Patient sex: F
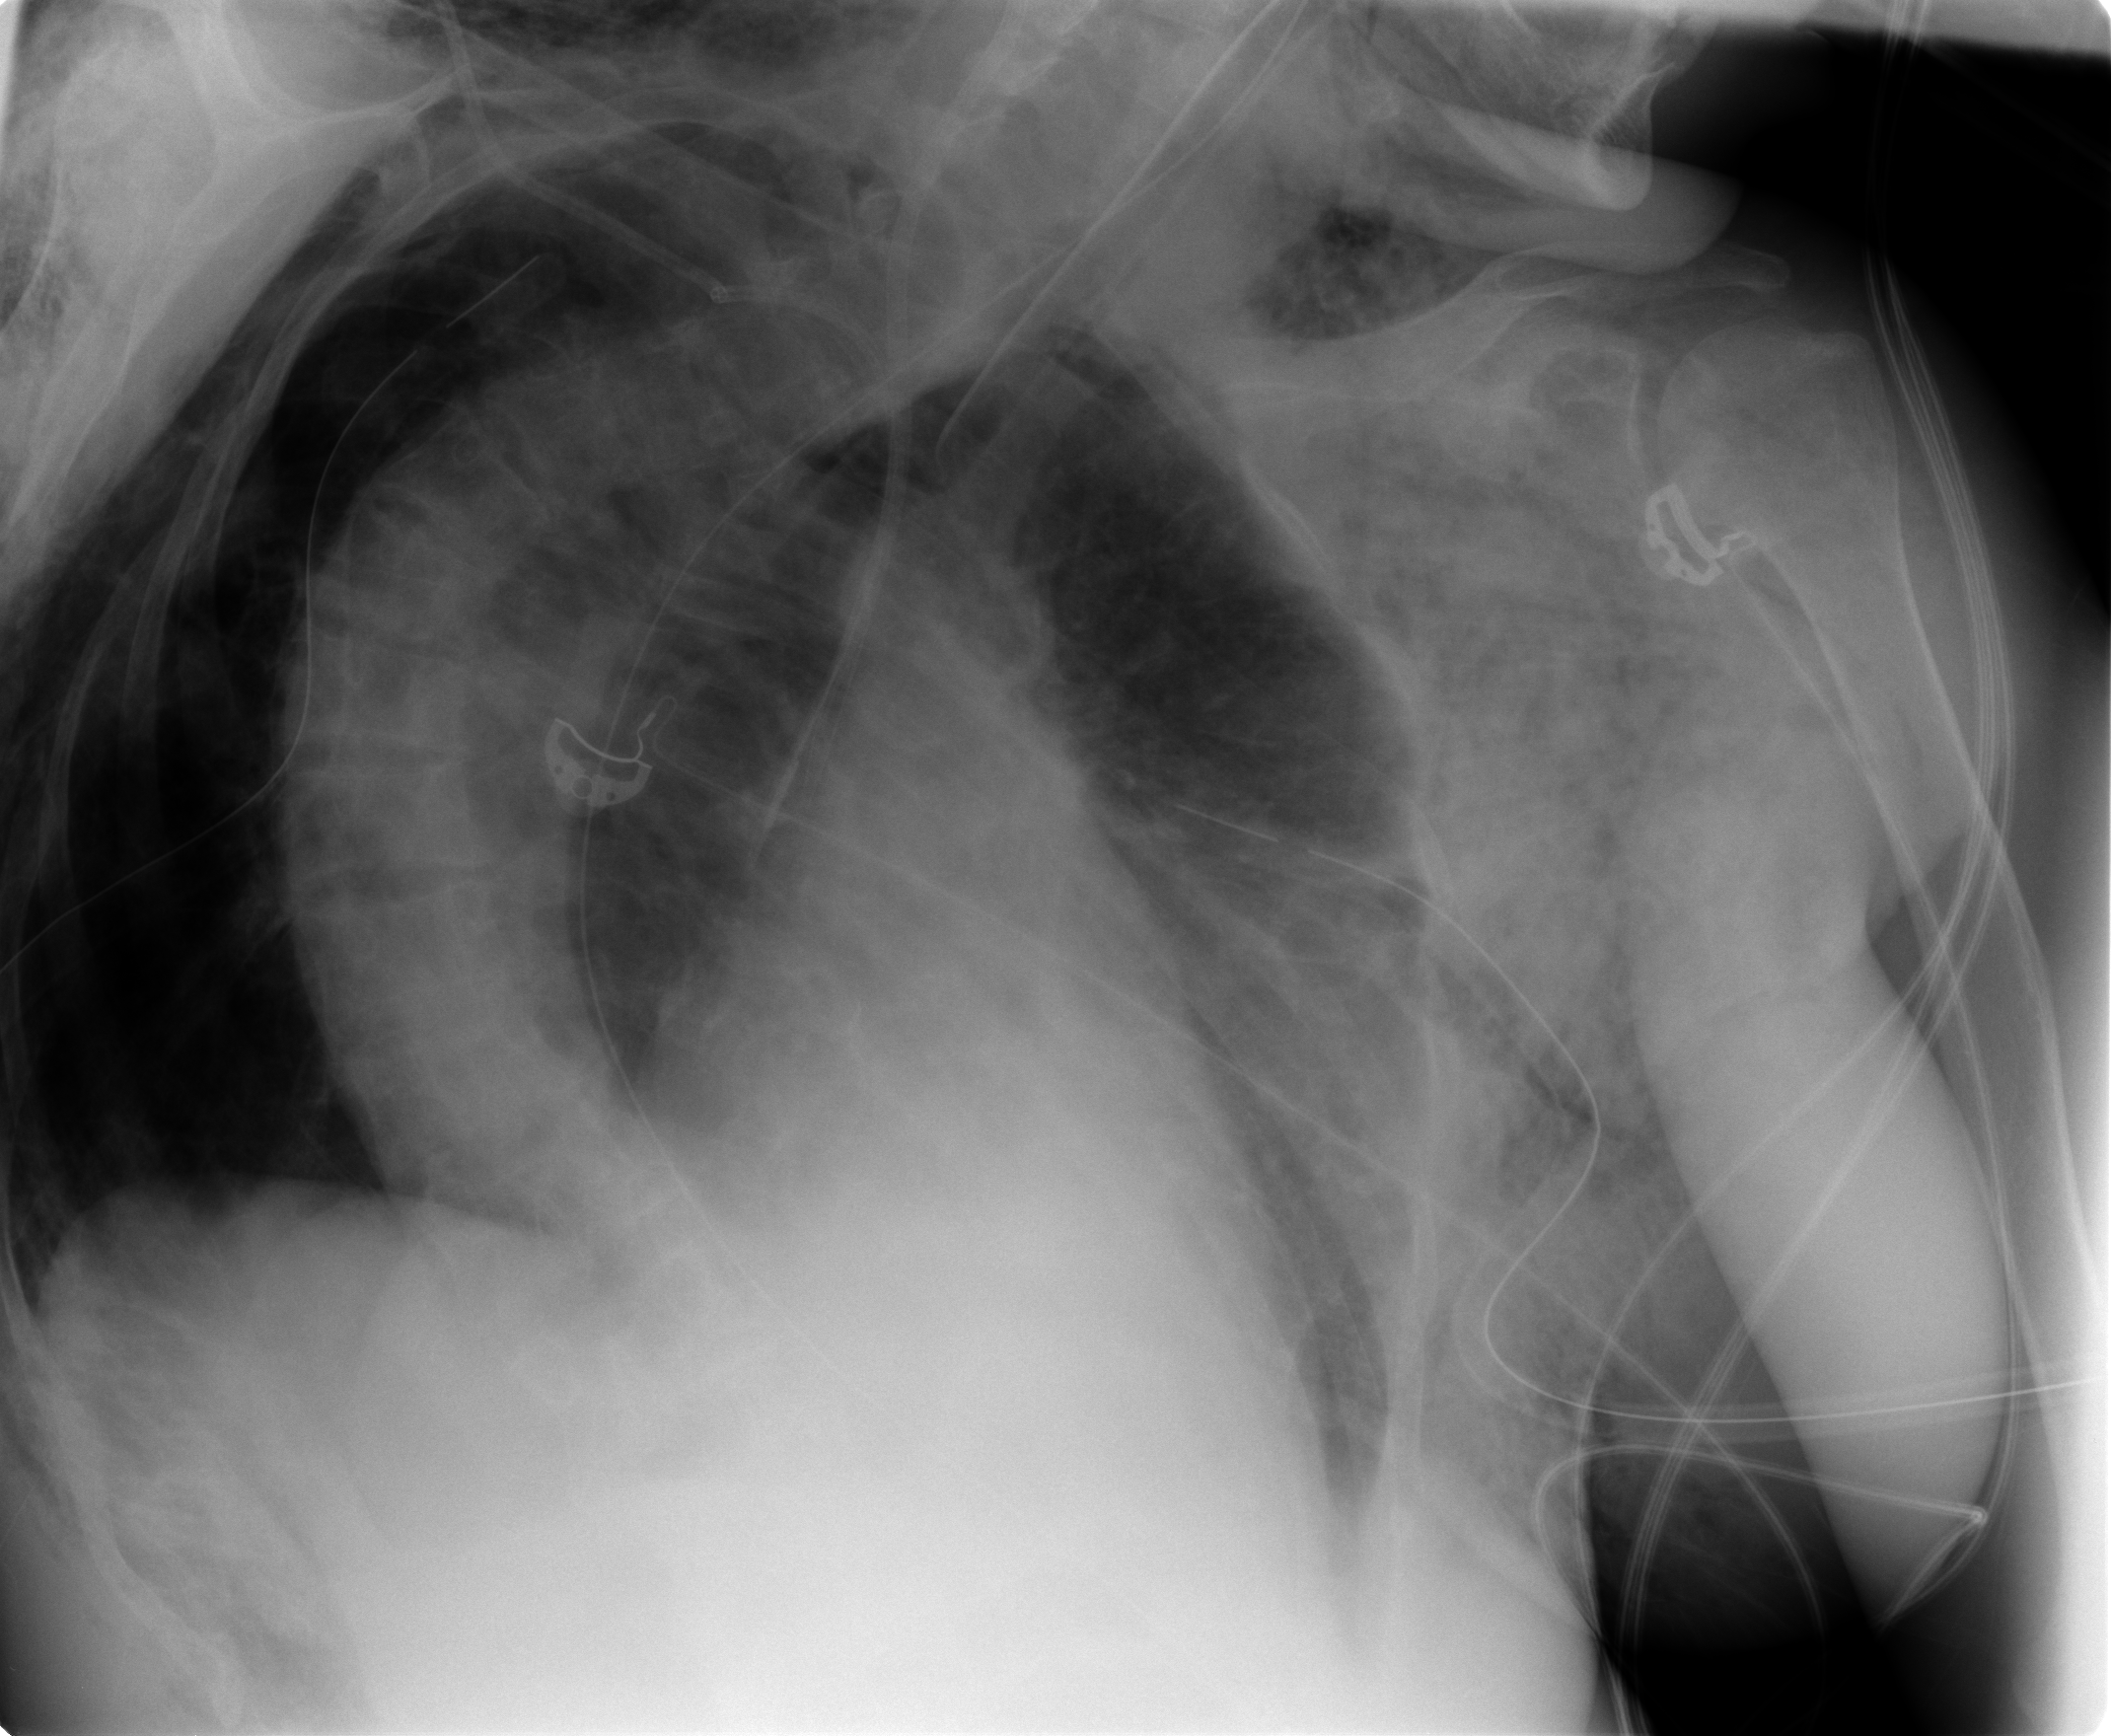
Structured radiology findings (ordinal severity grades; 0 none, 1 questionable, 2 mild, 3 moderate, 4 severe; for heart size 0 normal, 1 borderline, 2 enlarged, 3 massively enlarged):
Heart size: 0
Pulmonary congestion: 2
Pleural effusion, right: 0
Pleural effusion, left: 2
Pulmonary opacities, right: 0
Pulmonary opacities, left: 2
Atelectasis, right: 2
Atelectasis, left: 3